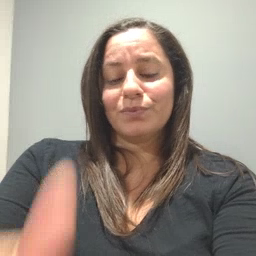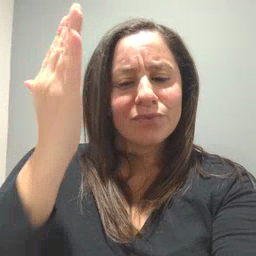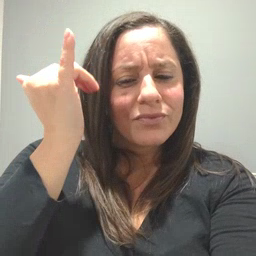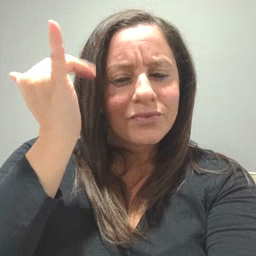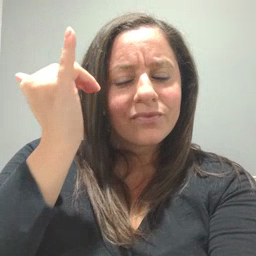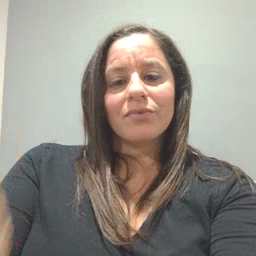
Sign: why